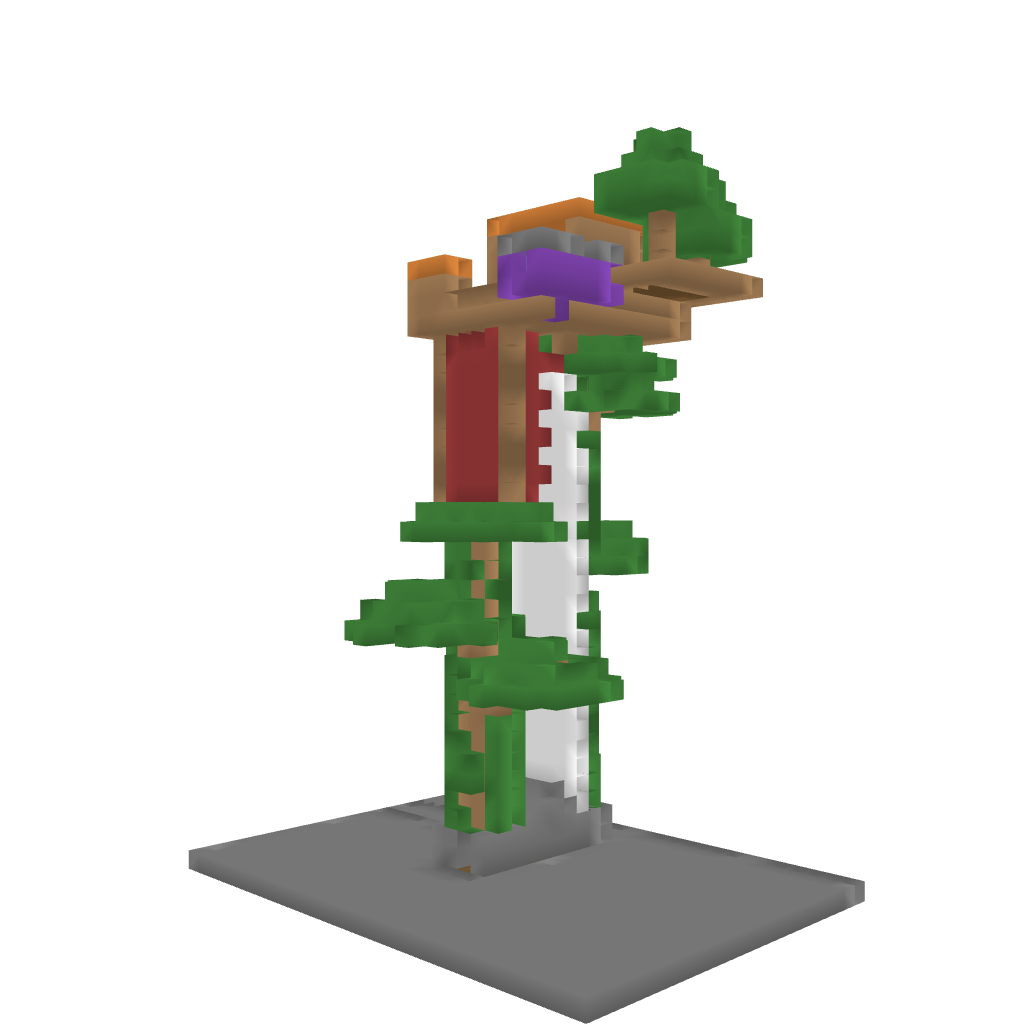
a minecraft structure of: Nice little treehouse good quality